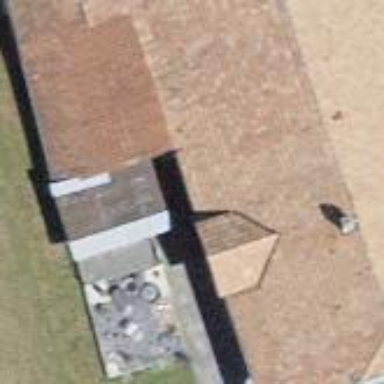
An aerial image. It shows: Farm building.